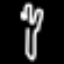
Label: fork